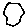
Label: hexagon